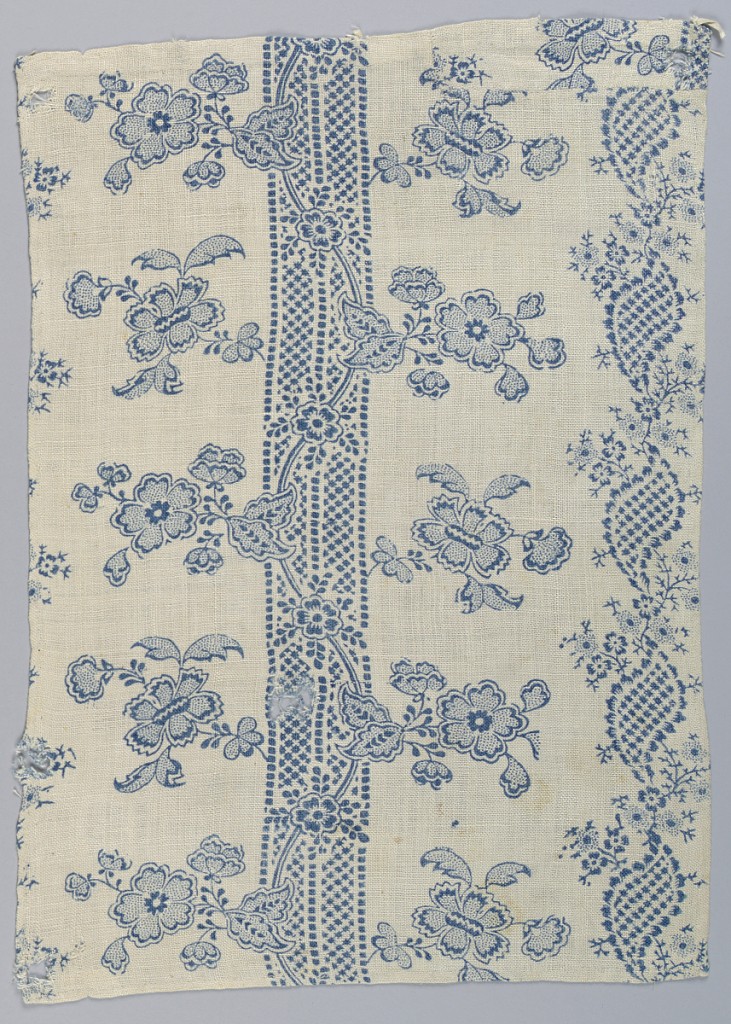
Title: Fragment
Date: late 18th century
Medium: linen Technique: block printed on plain weave
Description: Fragment printed in blue on white in a design of a stripe with a flowering vine.